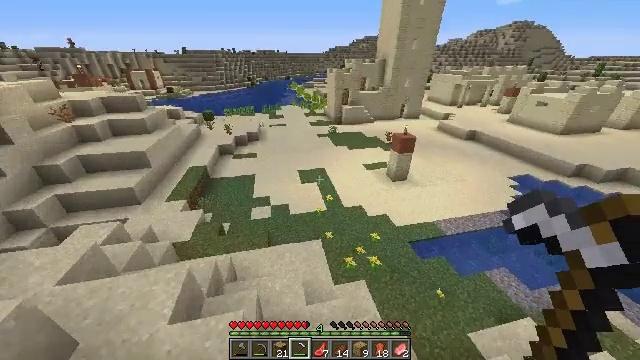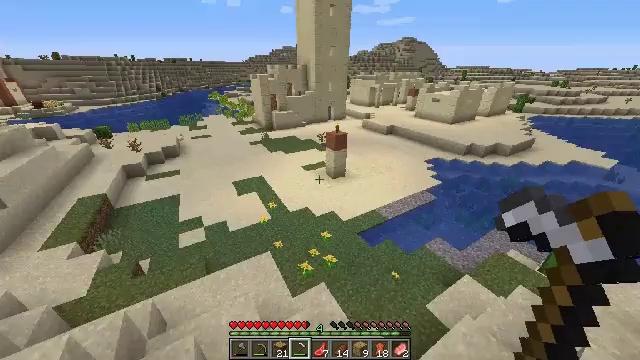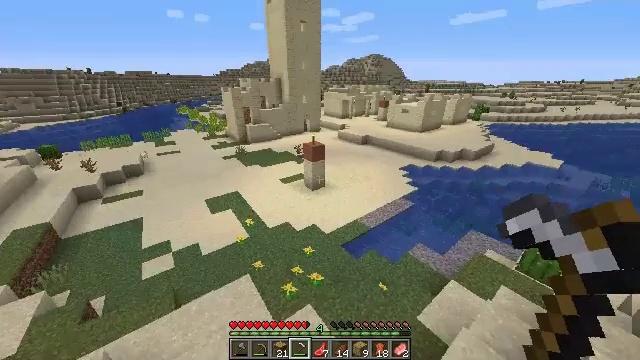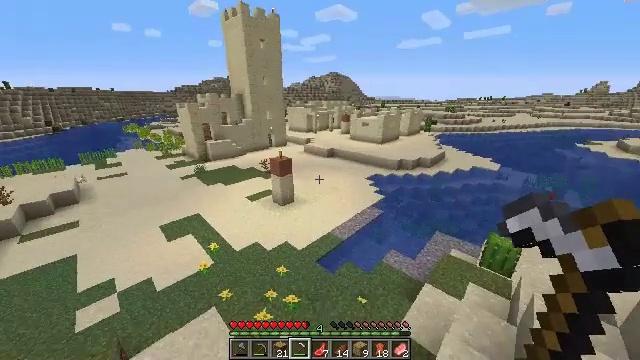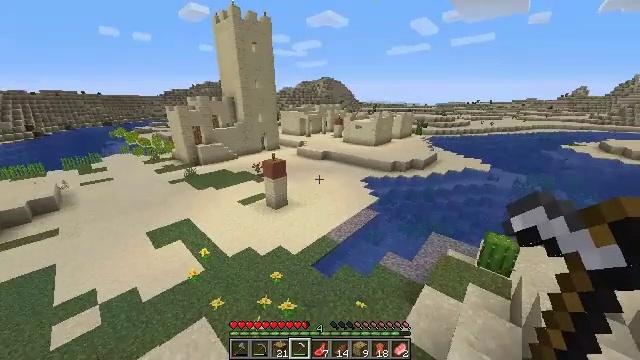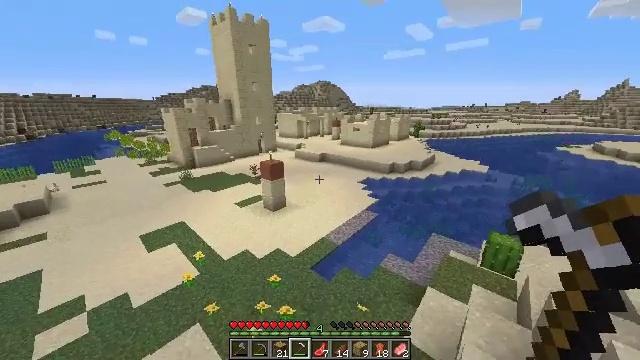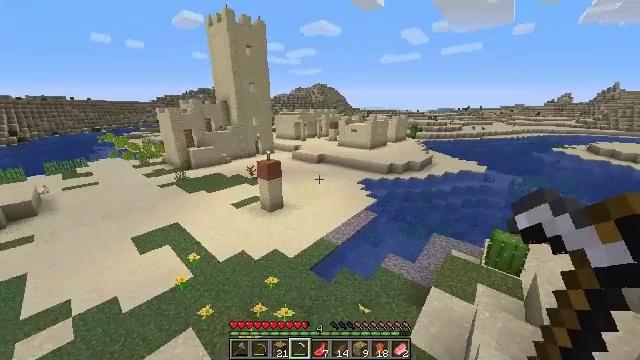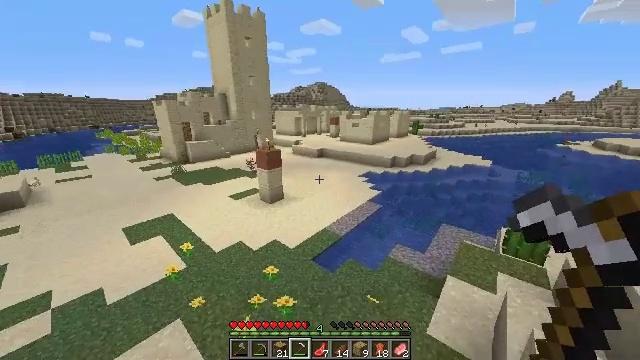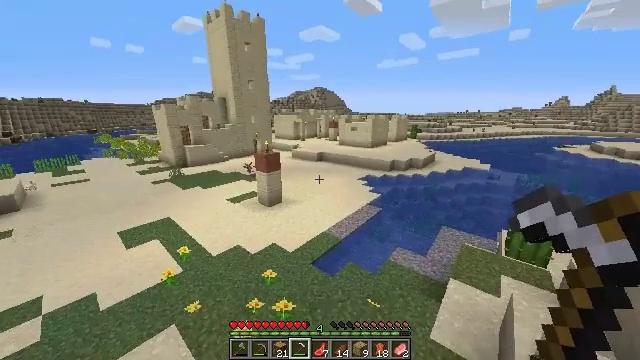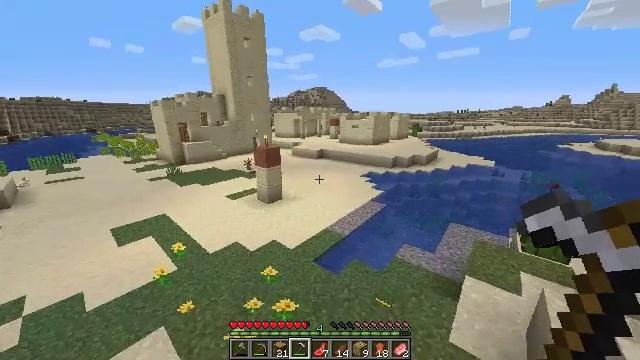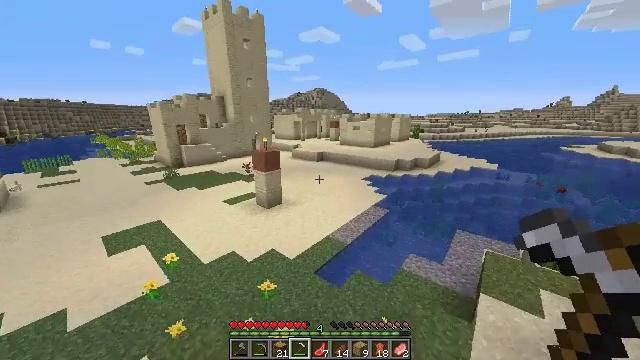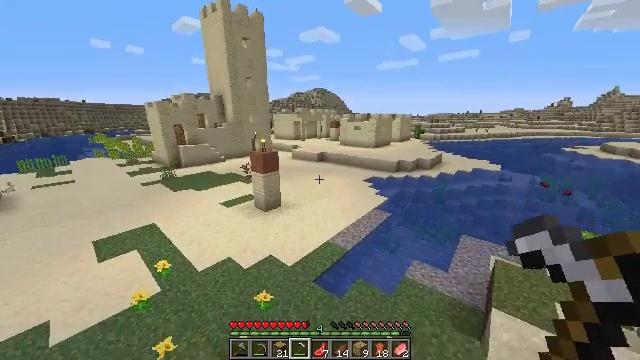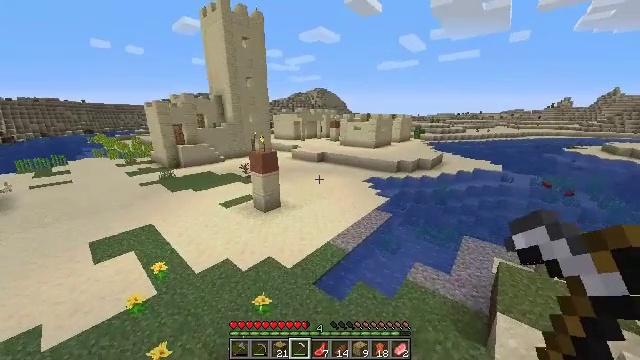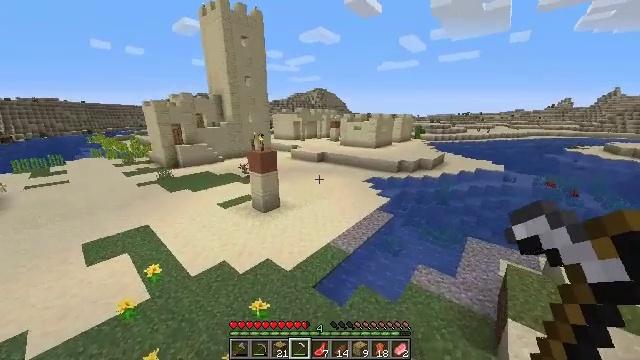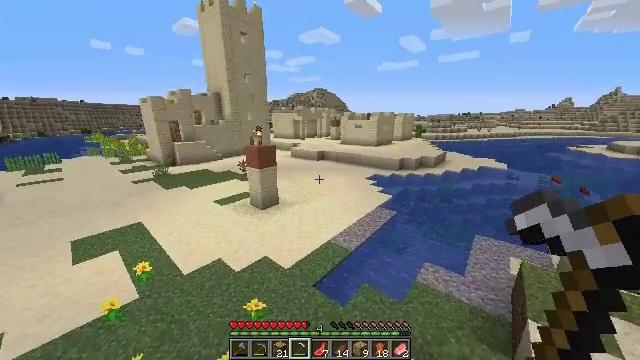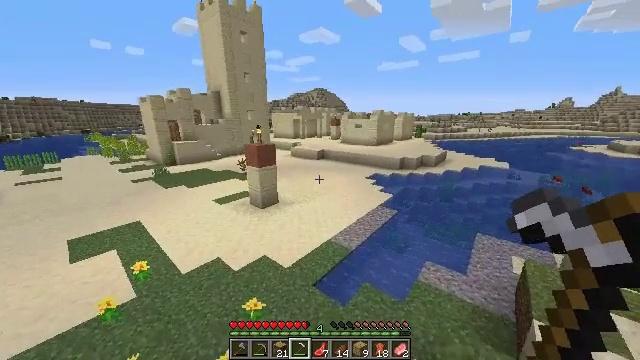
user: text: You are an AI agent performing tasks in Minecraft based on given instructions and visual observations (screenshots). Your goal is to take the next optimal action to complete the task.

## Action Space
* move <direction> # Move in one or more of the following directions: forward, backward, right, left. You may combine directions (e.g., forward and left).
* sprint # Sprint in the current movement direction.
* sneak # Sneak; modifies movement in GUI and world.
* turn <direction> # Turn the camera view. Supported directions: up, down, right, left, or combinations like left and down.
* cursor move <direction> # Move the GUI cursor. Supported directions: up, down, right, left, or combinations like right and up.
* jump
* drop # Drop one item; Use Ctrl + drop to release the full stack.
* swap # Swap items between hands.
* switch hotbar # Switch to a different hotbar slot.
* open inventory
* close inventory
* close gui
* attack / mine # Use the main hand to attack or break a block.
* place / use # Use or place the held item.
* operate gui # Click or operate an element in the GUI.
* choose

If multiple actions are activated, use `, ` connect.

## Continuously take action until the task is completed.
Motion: motion action
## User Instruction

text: Attack the green carpet to retrieve it.
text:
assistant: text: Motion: move forward, sprint, turn right and up
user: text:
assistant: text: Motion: move forward, sprint, turn right and up
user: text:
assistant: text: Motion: move forward, sprint, turn right and up
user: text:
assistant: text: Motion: move forward, sprint, turn right and up
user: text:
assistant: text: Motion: move forward, sprint
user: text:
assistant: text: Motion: move forward, sprint
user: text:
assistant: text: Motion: move forward, sprint
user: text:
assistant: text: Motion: move forward, sprint, turn up
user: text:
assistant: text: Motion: move forward, sprint
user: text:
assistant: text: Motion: move forward, sprint
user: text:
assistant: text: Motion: move forward, sprint
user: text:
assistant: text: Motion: move forward, sprint
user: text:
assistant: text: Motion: move forward, sprint
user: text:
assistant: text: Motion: move forward, sprint
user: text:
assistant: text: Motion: move forward, sprint
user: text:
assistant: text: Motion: move forward, sprint
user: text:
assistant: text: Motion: move forward, sprint
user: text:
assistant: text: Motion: move forward, sprint
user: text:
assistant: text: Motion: move forward, sprint
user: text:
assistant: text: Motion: move forward, sprint
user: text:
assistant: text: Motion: move forward, sprint
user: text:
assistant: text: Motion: move forward, sprint
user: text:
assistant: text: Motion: move forward, sprint, jump
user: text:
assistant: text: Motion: move forward, sprint, jump
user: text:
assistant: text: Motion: move forward, sprint, jump
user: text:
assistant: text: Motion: move forward, sprint, jump
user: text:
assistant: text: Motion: move forward, sprint, jump
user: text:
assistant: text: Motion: move forward, sprint, jump
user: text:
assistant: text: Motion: move forward, sprint, jump
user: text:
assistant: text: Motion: move forward, sprint, jump